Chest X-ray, PA view. Patient: 52 years old, sex M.
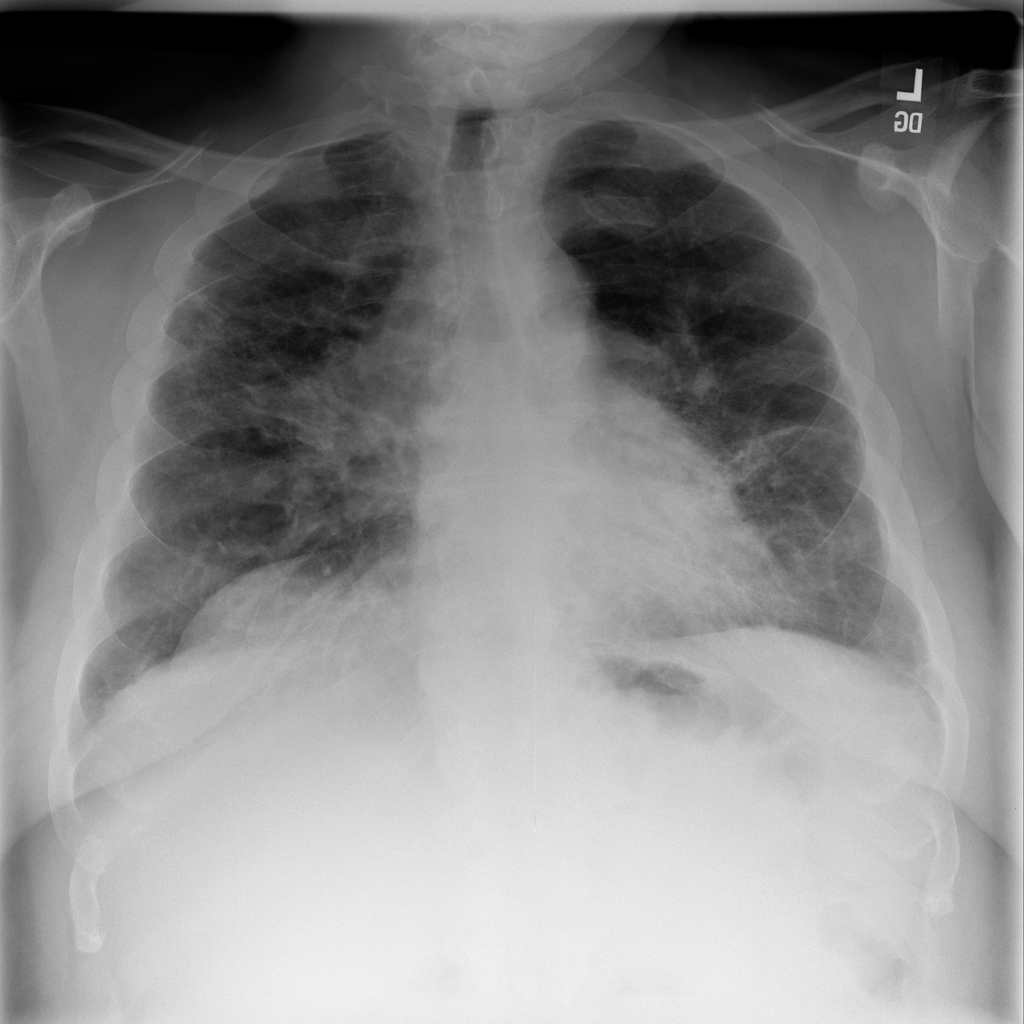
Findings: Fibrosis, Infiltration, Nodule